Interaction volume radius: 5 \u00c5
Interaction volume height: 35 \u00c5
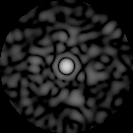
Disorder parameter: 0.8411